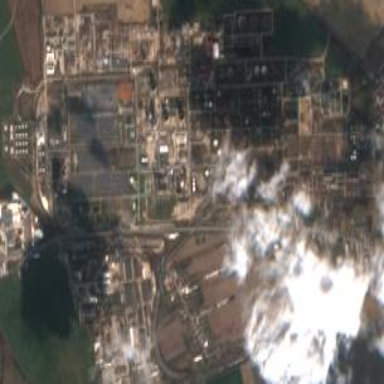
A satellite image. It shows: Industrial area with refinery.